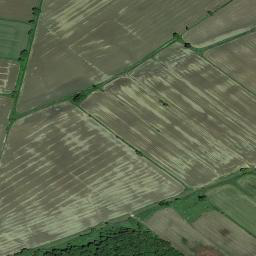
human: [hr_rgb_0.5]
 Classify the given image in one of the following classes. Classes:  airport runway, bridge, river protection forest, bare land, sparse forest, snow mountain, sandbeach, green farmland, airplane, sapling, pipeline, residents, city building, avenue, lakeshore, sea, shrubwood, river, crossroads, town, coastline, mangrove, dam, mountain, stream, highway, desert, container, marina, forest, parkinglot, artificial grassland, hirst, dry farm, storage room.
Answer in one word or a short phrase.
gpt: green farmland